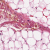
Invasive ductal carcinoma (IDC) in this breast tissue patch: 0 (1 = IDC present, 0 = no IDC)